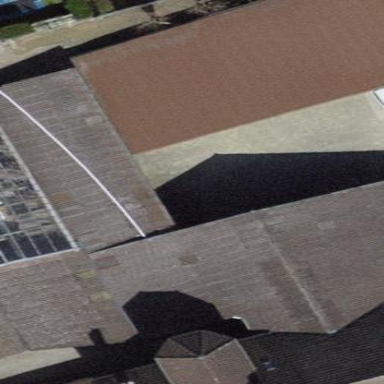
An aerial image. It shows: Barn.